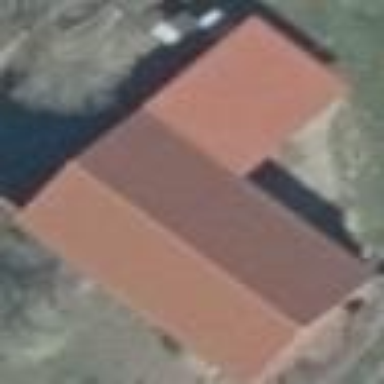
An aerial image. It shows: Farm auxiliary building.